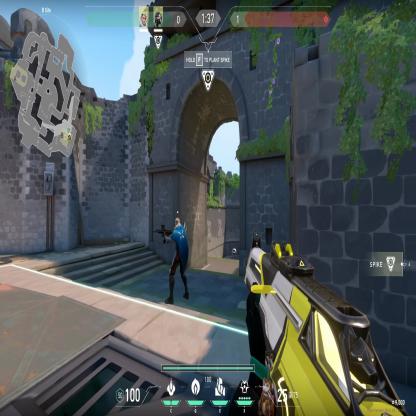
Label: teammate